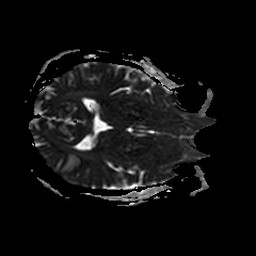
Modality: ADC
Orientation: axial
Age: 65
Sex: male
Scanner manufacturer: philips
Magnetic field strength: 3 T
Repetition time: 3.072 s
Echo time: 0.076 s